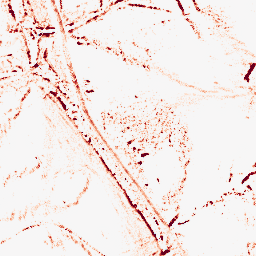
Category: morphological
Decomposition family: morphological_diamond
Decomposition parameters: operation: opening
radius: 3
Upsampling method: bicubic
Upsampling parameters: scale: 4
Upsampling scale: 4